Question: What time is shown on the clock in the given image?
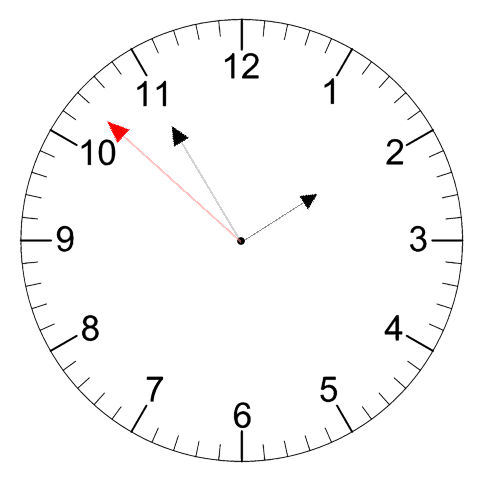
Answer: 01:54:52